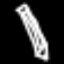
Label: pencil